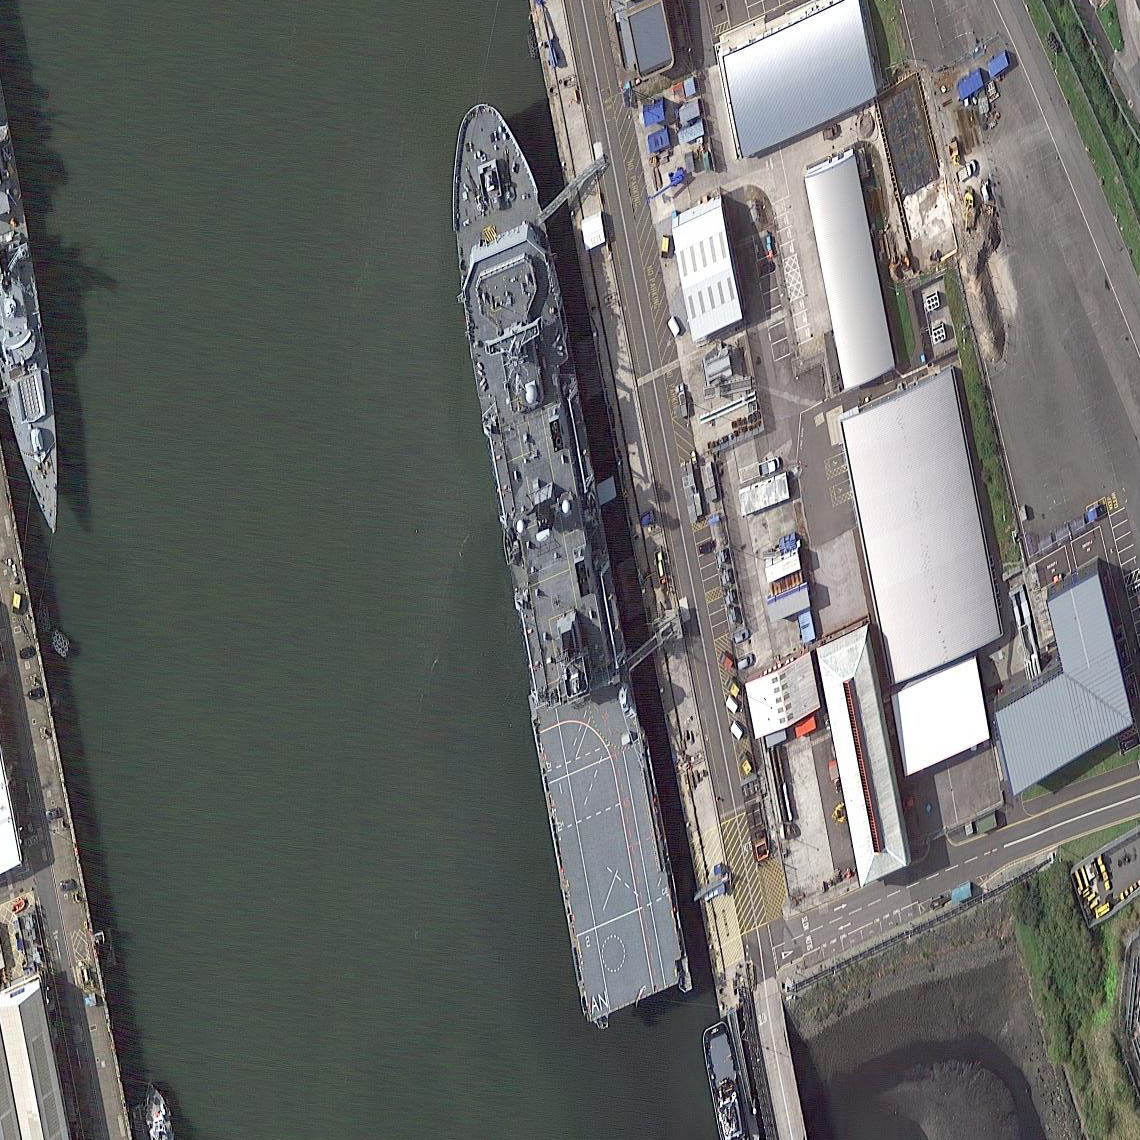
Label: combat